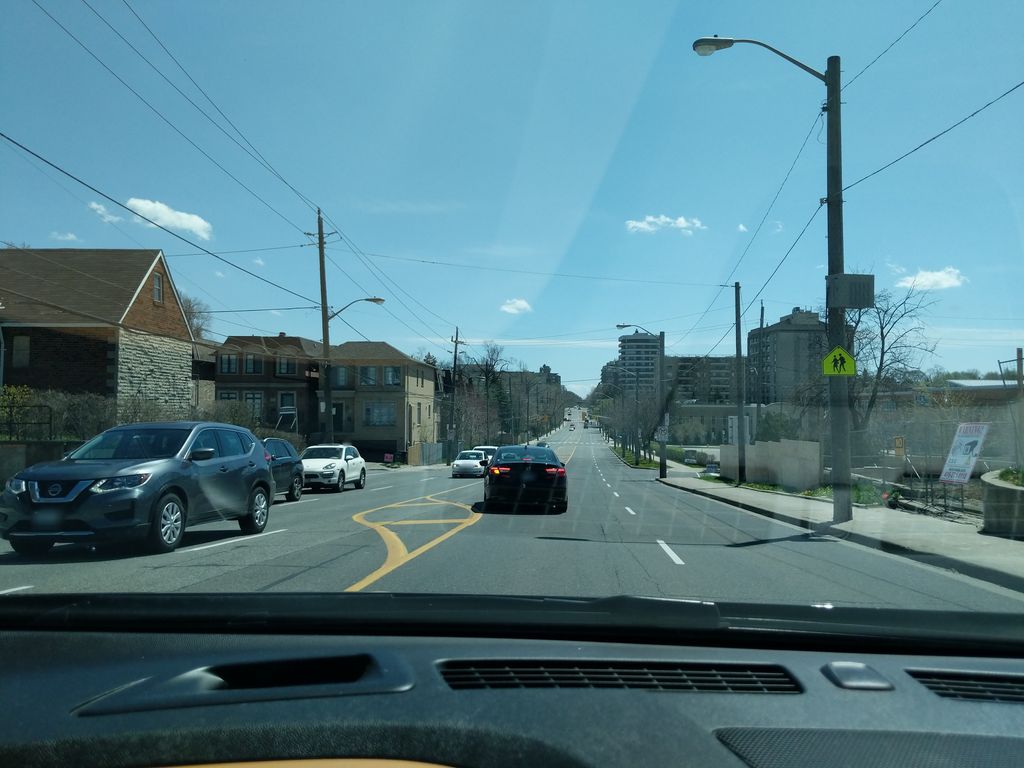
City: toronto